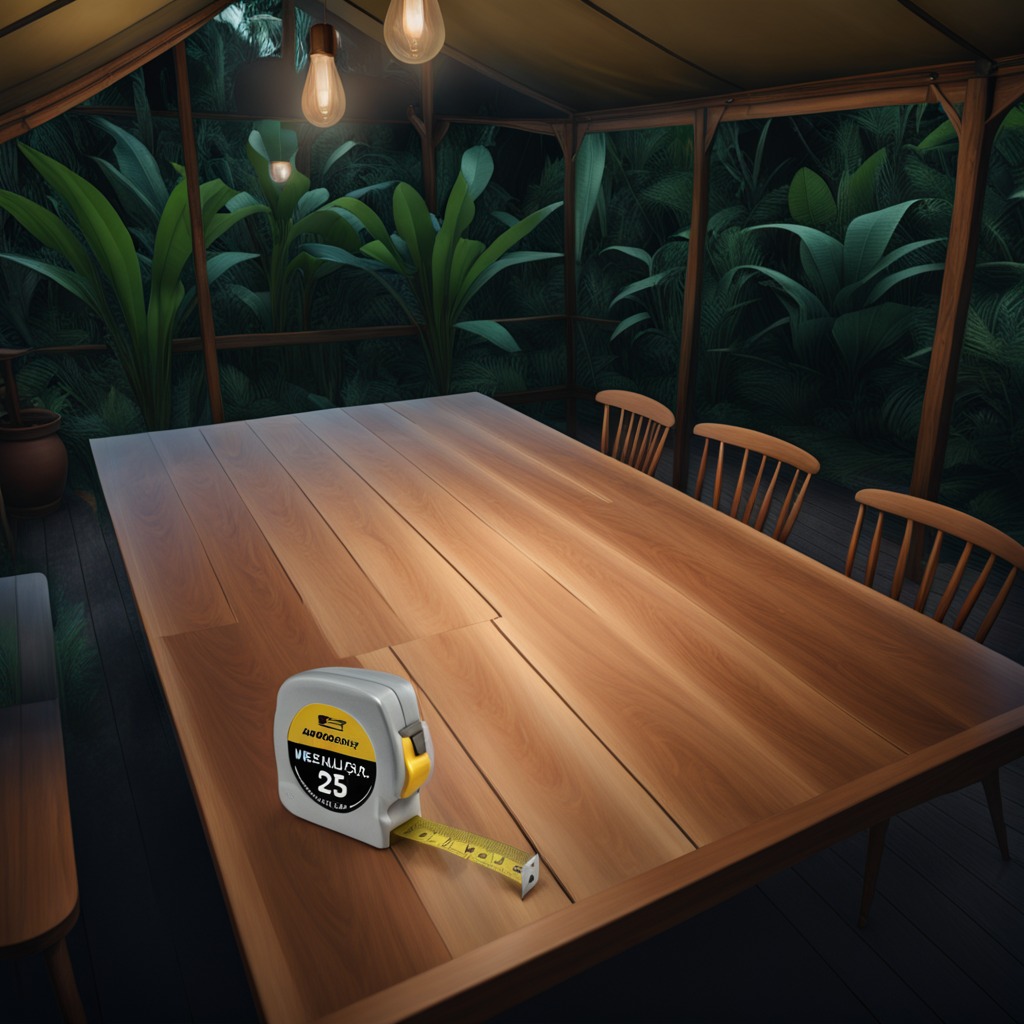
A measuring tape is lying on a wooden table inside a jungle field workshop tent at night.